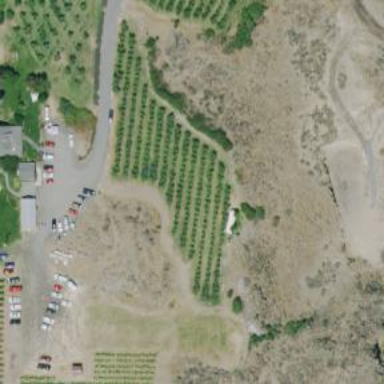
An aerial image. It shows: Orchard.